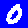
Digit: 0